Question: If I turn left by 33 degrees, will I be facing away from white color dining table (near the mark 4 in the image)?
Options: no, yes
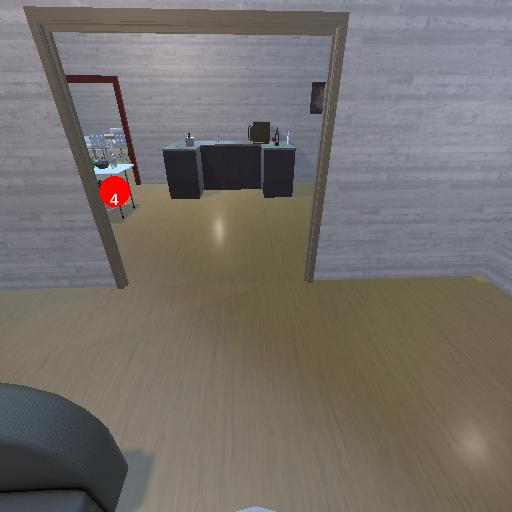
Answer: no